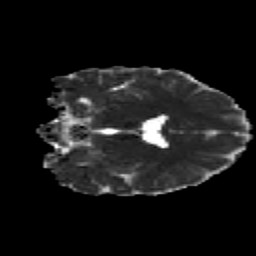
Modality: MD
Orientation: coronal
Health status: healthy
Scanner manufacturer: siemens
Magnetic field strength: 3 T
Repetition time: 12 s
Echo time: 0.092 s